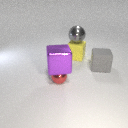
large gray rubber cube to the right of large yellow rubber cube